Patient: sex F, age 59
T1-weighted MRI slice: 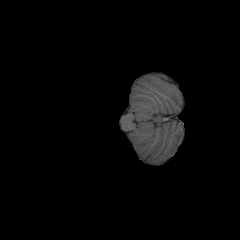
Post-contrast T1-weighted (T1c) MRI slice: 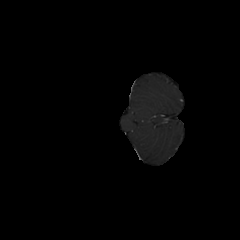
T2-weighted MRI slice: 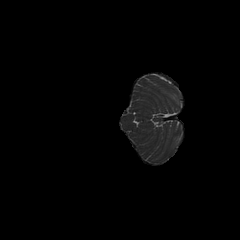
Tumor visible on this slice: no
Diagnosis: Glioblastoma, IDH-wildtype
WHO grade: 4